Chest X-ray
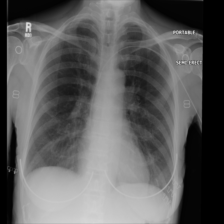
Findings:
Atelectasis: negative
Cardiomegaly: negative
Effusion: negative
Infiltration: negative
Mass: negative
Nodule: negative
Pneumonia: negative
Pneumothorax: negative
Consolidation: negative
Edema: negative
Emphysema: negative
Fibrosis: negative
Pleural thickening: negative
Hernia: negative